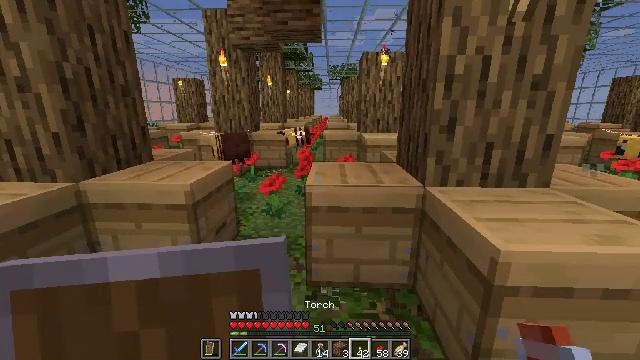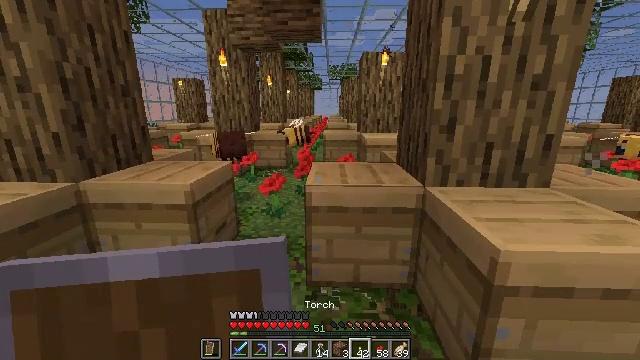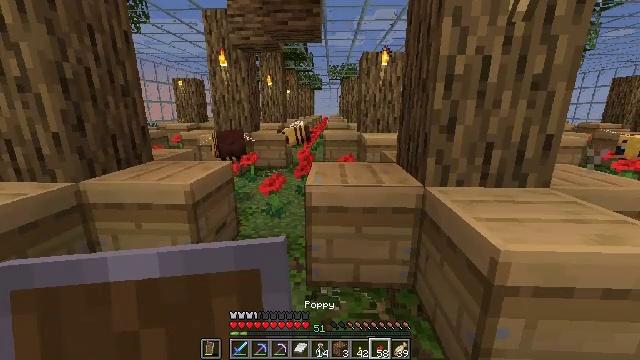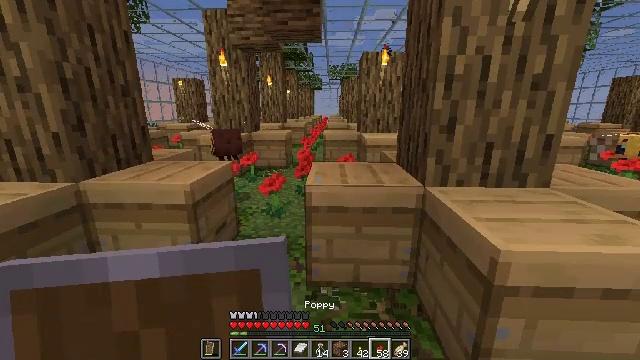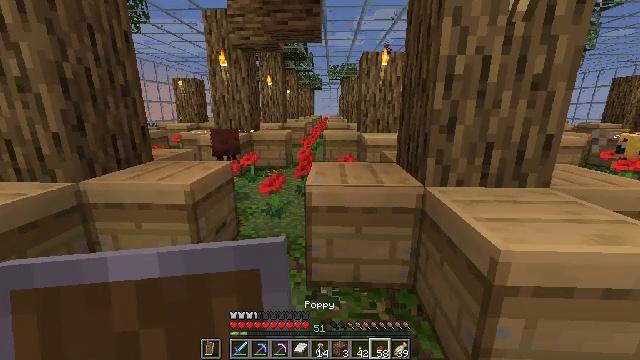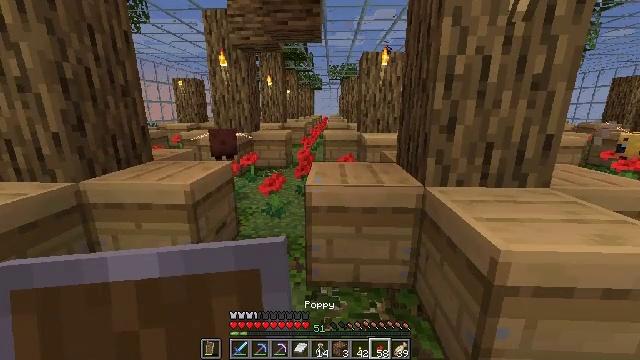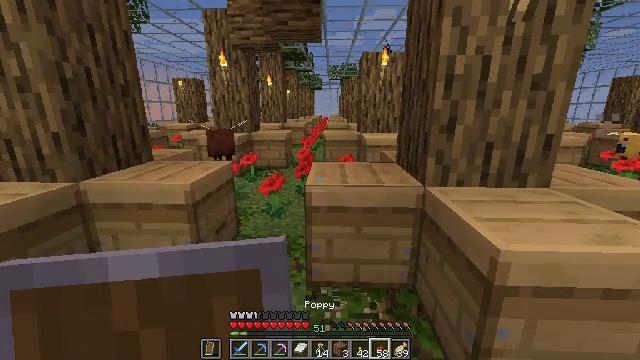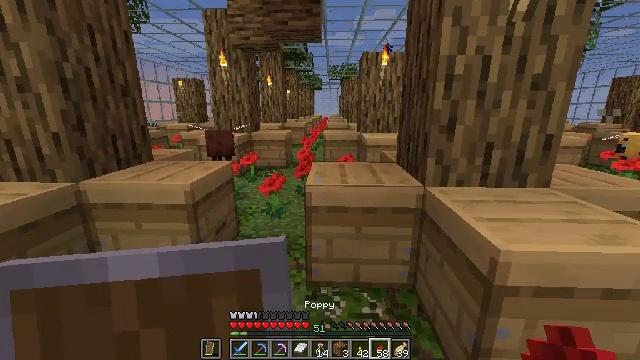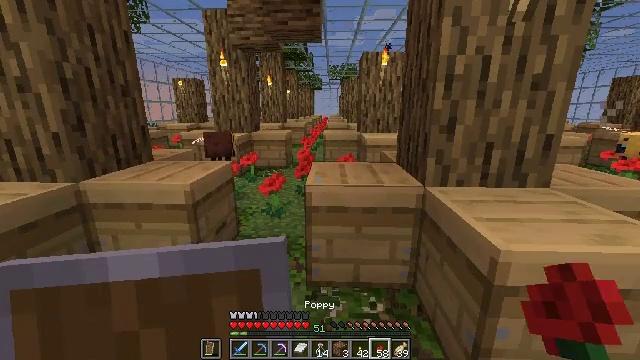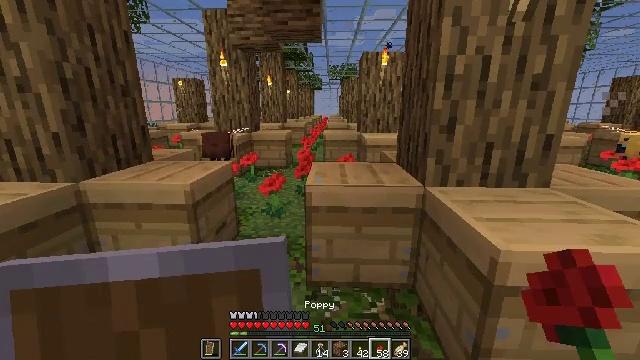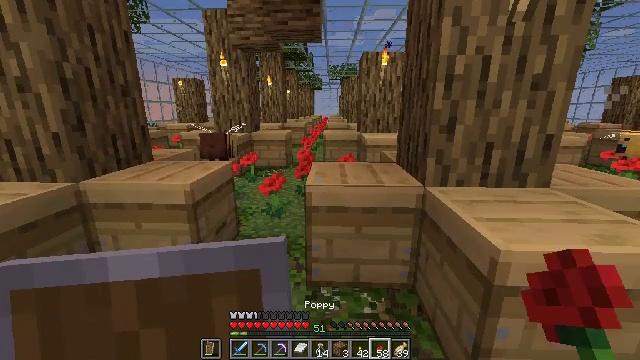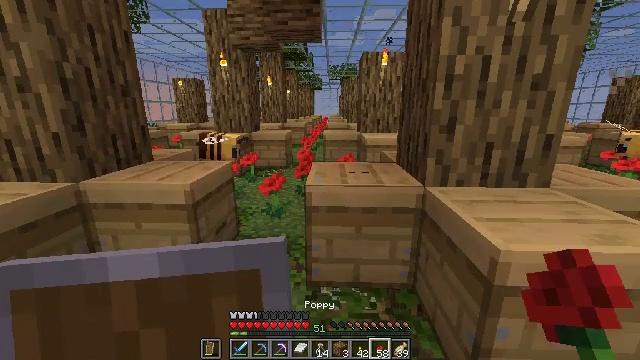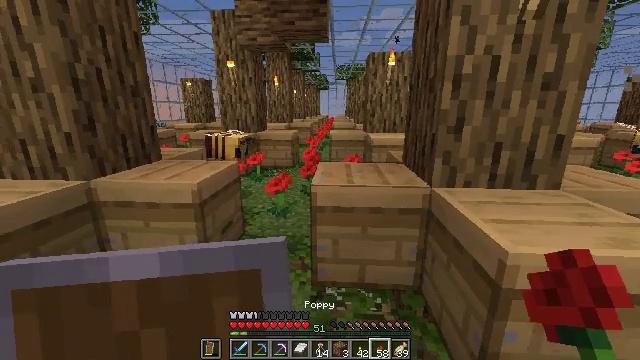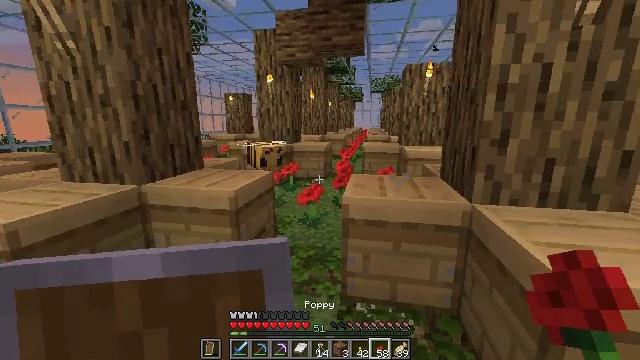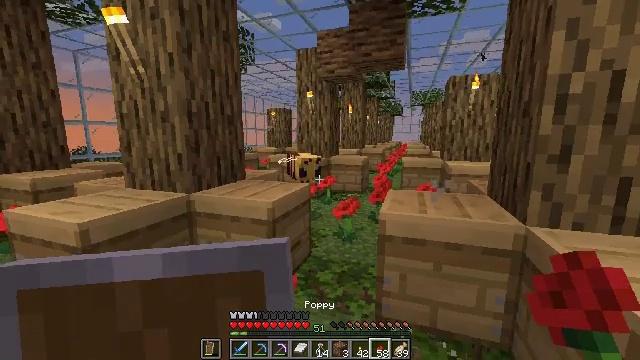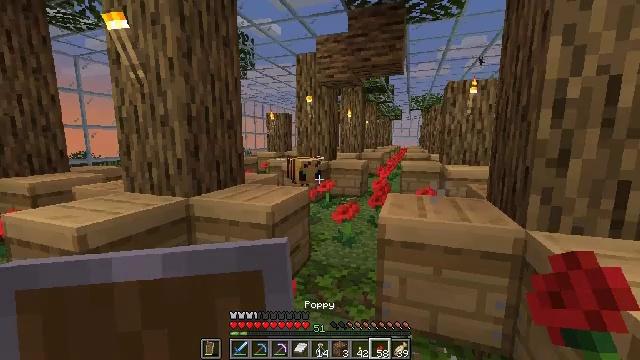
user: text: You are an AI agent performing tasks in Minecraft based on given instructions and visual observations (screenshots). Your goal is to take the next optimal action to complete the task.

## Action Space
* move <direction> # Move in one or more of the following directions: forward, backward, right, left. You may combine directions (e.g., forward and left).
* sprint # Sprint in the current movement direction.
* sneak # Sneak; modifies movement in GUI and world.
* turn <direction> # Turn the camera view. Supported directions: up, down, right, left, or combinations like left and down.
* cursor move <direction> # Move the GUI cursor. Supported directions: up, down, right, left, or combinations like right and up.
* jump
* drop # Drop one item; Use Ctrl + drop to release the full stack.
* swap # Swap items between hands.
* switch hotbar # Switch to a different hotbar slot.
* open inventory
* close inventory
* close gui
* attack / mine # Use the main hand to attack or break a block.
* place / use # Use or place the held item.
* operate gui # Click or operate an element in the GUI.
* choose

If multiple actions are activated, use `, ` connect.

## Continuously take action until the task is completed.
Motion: motion action
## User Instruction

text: Craft a honey block.
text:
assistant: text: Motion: no_op
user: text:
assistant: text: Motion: no_op
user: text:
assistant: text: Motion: no_op
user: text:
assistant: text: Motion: no_op
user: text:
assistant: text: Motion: no_op
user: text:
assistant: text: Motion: no_op
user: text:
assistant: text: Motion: no_op
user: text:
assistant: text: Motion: no_op
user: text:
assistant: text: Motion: no_op
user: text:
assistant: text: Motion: no_op
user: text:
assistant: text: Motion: no_op
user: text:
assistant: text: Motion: turn left
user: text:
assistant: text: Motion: turn left and up
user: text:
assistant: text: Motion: turn left and up
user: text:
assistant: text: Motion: no_op
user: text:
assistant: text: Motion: no_op
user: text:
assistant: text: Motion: turn right
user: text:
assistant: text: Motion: no_op
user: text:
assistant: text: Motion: turn down
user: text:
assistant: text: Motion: no_op
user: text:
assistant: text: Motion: no_op
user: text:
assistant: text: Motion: no_op
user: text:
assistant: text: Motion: no_op
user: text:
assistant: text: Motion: turn left
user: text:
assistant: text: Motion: turn left and down
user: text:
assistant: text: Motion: turn left and down
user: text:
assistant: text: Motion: turn left and down
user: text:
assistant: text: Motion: turn left and down
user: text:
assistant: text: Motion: turn left
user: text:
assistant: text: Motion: no_op